Field crop: maize
Growth stage: 2
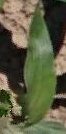
Species: maize